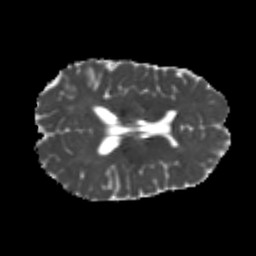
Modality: MD
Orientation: axial
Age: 23
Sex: male
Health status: healthy
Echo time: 0.074 s